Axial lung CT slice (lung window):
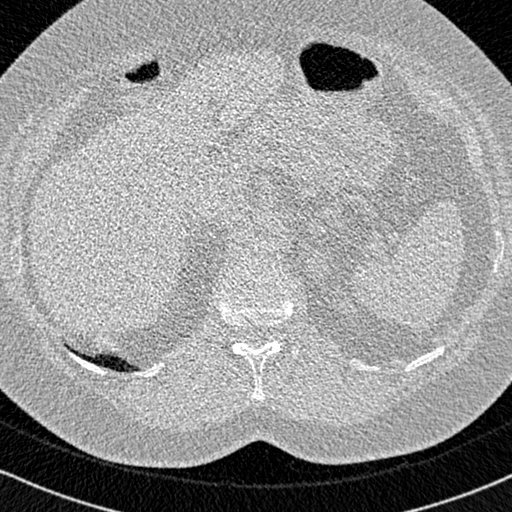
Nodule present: no